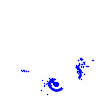
Particle: electron